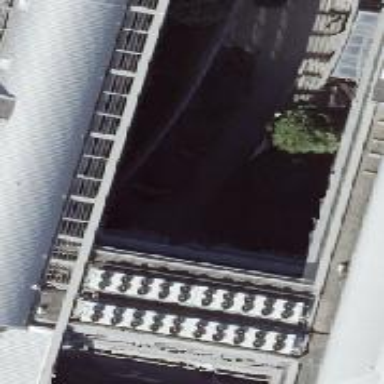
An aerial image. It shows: Footway tunnel passing through building.